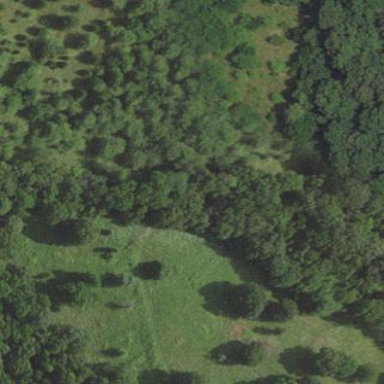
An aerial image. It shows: Mixed woodland area with variety of leaf types and cycles.